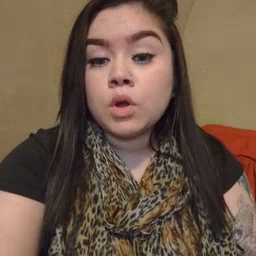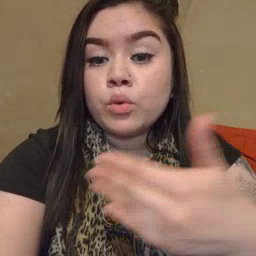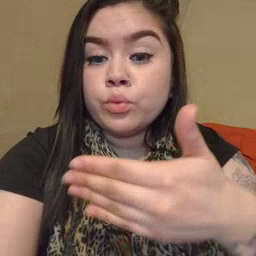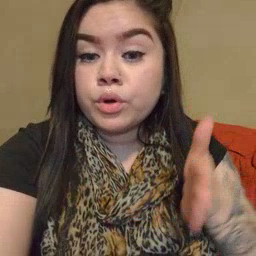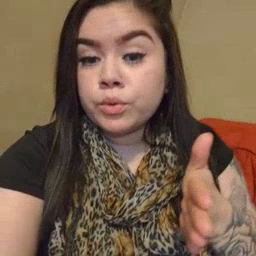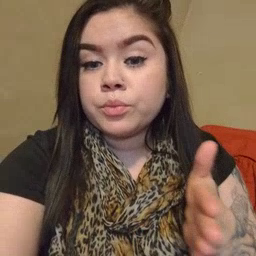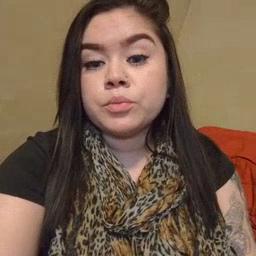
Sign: room